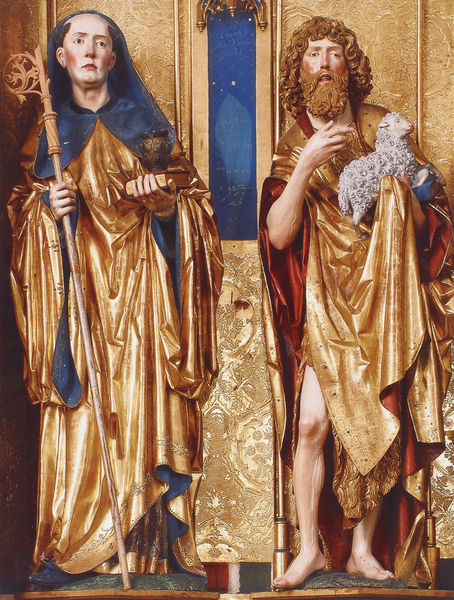
Titel: Blaubeuren, Hochaltar der ehemaligen Abteikirche St. Johannes der Täufer
Künstler: Gregor Erhart
Standort: Blaubeuren, Klosterkirche (EU - D - BW); Herstellungsort: Ulm (EU - D - BW)
Schlagwörter: blau, hand, mann, nackt, umhang, frau, holz, männer, rot, bart, bibel, falten, halten, johannes, täufer, hände, kirche, gewand, gold, gewänder, locken, stock, statue, fell, füße, zwei, stab, bischof, barfuss, lamm, schaf, buch, religion, skulpturen, statuen, jesus, mönch, heilige, hirtenstab, maria, eule, hirte, hirten, glod, zepter, bischofsstab, abt, geand, kocken